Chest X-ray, AP view. Patient: 28 years old, sex M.
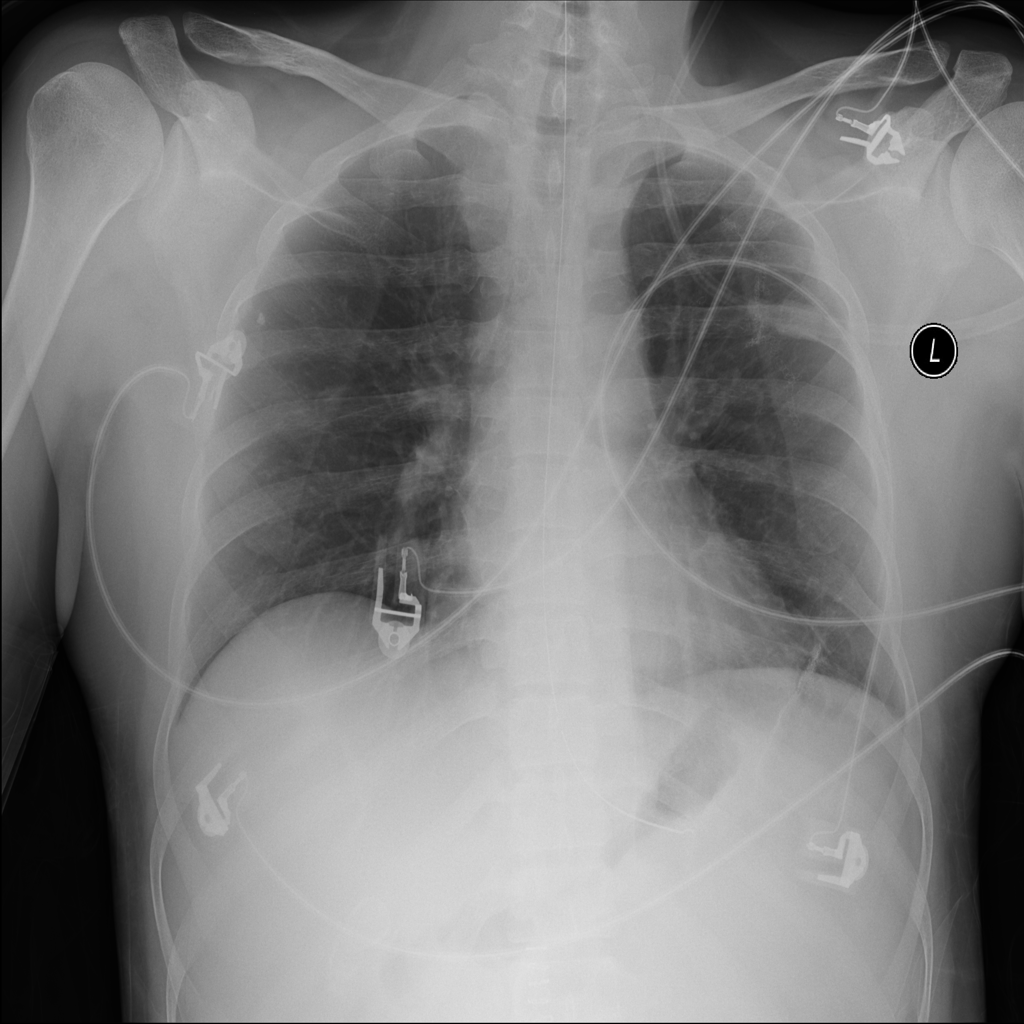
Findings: No Finding